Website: apple
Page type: payment
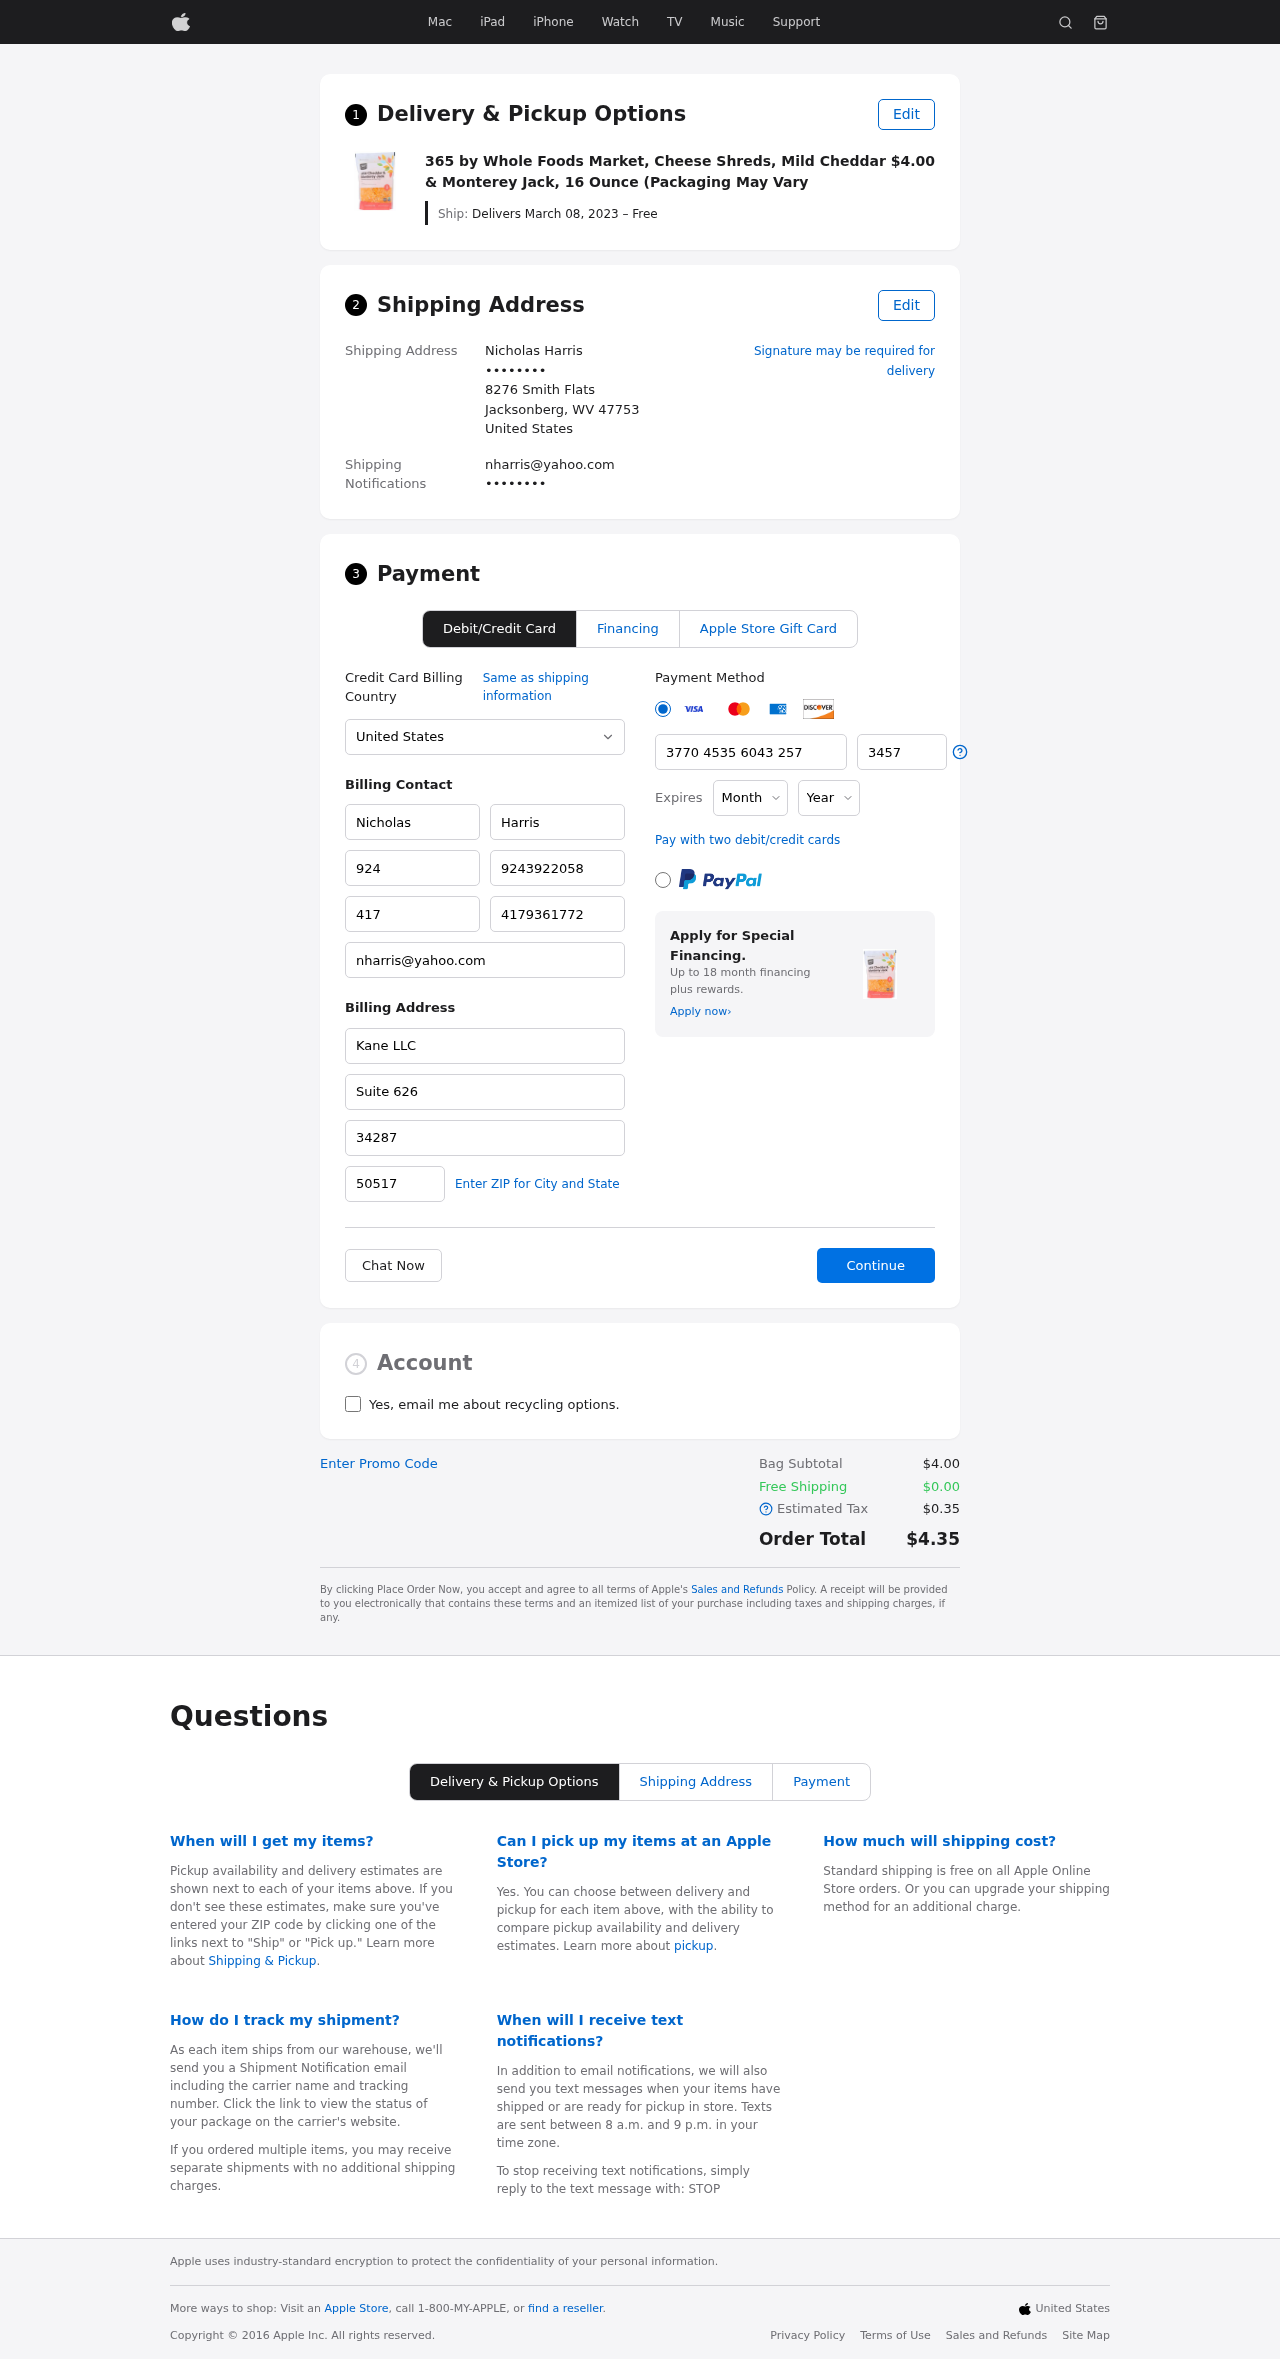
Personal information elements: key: PII_CARD_CVV
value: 3457
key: PII_CARD_EXPIRY_MONTH
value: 11
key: PII_CARD_EXPIRY_YEAR
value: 30
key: PII_CARD_NUMBER
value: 3770 4535 6043 257
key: PII_CITY_STATE_ZIP
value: Jacksonberg, WV 47753
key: PII_COMPANY
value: Kane LLC
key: PII_COUNTRY
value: United States
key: PII_EMAIL
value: nharris@yahoo.com
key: PII_EMAIL2
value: nharris@yahoo.com
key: PII_FIRSTNAME
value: Nicholas
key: PII_FULLNAME
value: Nicholas Harris
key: PII_LASTNAME
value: Harris
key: PII_PHONE3
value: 9243922058
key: PII_PHONE_ALT
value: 4179361772
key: PII_PHONE_ALT_AREA
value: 417
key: PII_PHONE_AREA
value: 924
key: PII_POSTCODE2
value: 50517
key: PII_SECURITY_CODE
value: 34287
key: PII_STREET
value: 8276 Smith Flats
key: PII_STREET2
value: Suite 626
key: PII_PHONE
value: ••••••••
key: PII_PHONE2
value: ••••••••
Product elements: key: PRODUCT1_NAME
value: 365 by Whole Foods Market, Cheese Shreds, Mild Cheddar & Monterey Jack, 16 Ounce (Packaging May Vary
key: PRODUCT1_PRICE
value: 4
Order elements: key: ORDER_DELIVERY_DATE
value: Delivers March 08, 2023 – Free
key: ORDER_SUBTOTAL
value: $4.00
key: ORDER_SHIPPING_COST
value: $0.00
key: ORDER_TAX
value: $0.35
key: ORDER_TOTAL
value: $4.35